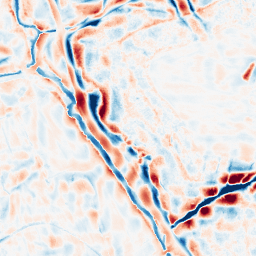
Category: wavelet
Decomposition family: wavelet_biorthogonal
Decomposition parameters: wavelet: bior4.4
level: 4
Upsampling method: quadratic
Upsampling parameters: scale: 8
Upsampling scale: 8